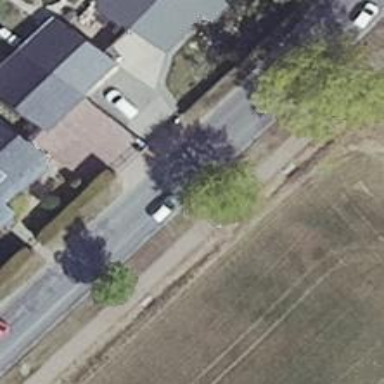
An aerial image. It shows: Footway.